Interaction volume radius: 10 \u00c5
Interaction volume height: 35 \u00c5
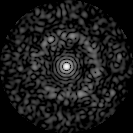
Disorder parameter: 0.8311